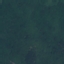
Land use / land cover: Forest